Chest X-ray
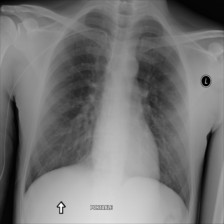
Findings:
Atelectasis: negative
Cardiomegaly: negative
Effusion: negative
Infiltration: negative
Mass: negative
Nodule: negative
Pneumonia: negative
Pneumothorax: negative
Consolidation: negative
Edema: negative
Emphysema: negative
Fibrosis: negative
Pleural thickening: negative
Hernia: negative